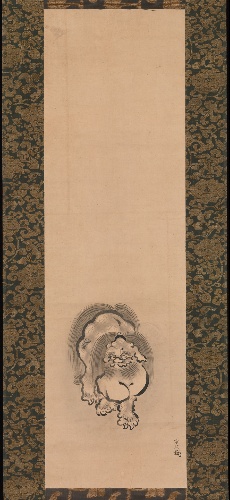
Artist: Yokoya Sōmin
Artist bio: Japanese, 1669–1733
Date: early 18th century
Object type: Hanging scroll
Classification: Paintings
Medium: Hanging scroll; ink on paper
Culture: Japan
Period: Edo period (1615–1868)
Dimensions: Image: 27 1/8 x 8 1/8 in. (68.9 x 20.6 cm)
Overall with mounting: 60 1/2 x 12 15/16 in. (153.7 x 32.9 cm)
Overall with knobs: 60 1/2 x 14 13/16 in. (153.7 x 37.6 cm)
Department: Asian Art
Credit line: The Howard Mansfield Collection, Purchase, Rogers Fund, 1936
Accession year: 1936
Repository: Metropolitan Museum of Art, New York, NY
Tags: Lions